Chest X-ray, PA view. Patient: 73 years old, sex M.
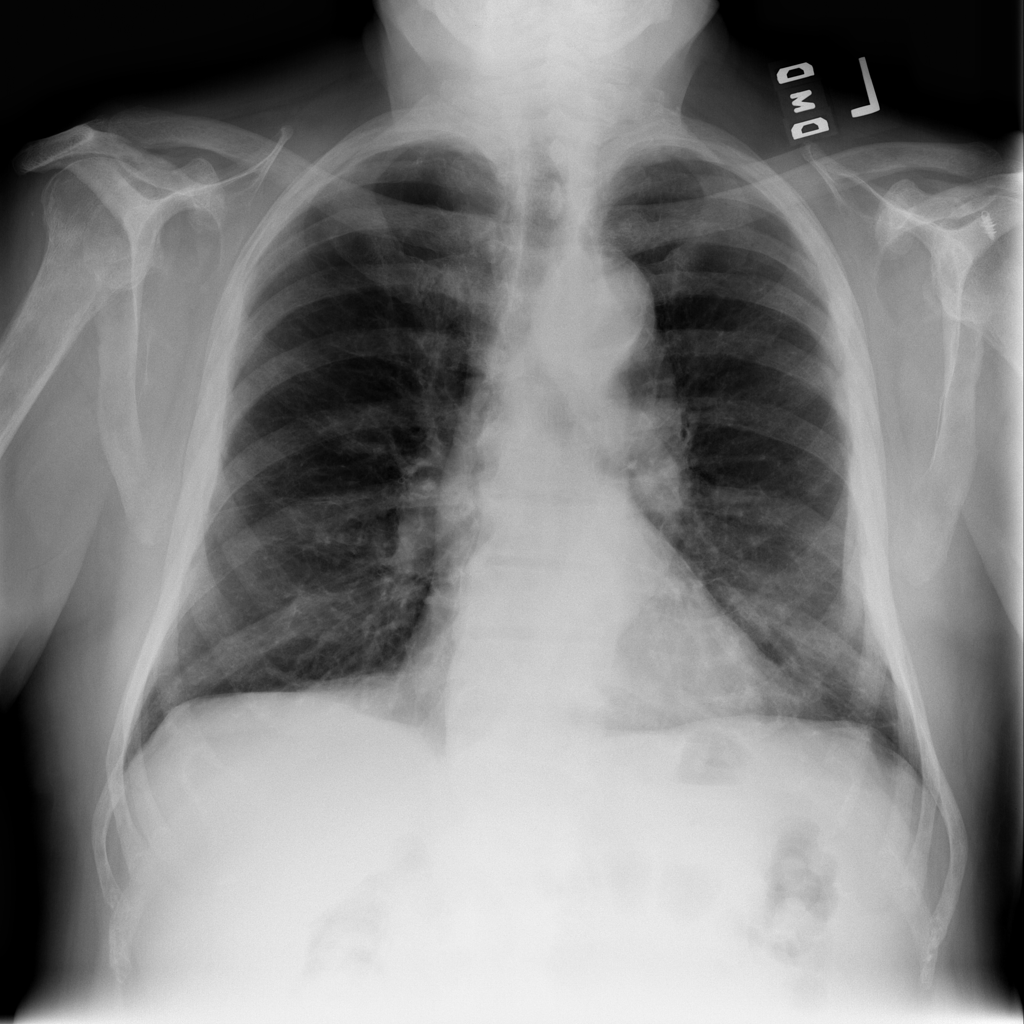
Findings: No Finding